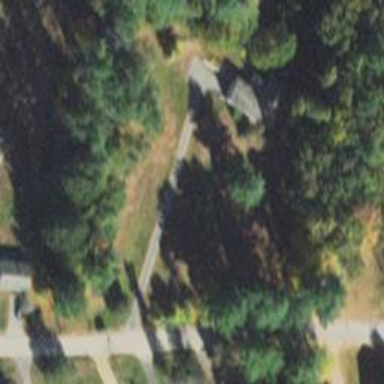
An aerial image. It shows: Driveway.